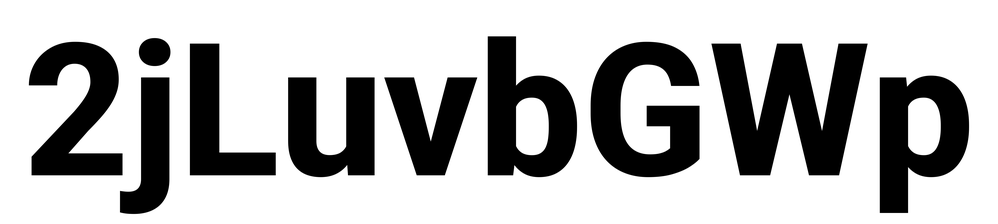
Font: Roboto_ExtraBold